Field crop: maize
Growth stage: 2
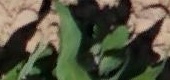
Species: maize